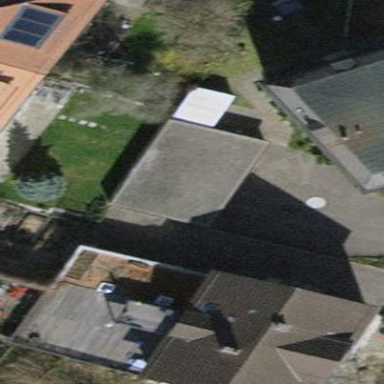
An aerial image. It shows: Group of garages.